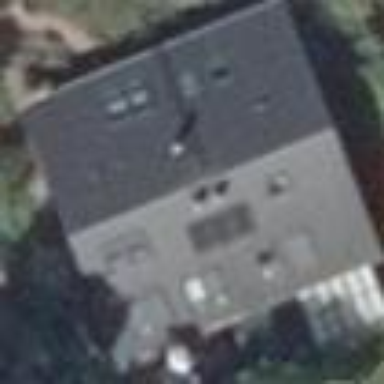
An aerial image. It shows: Simple and straightforward house.